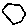
Label: hexagon